Question: What is the value of the measurement in the image?
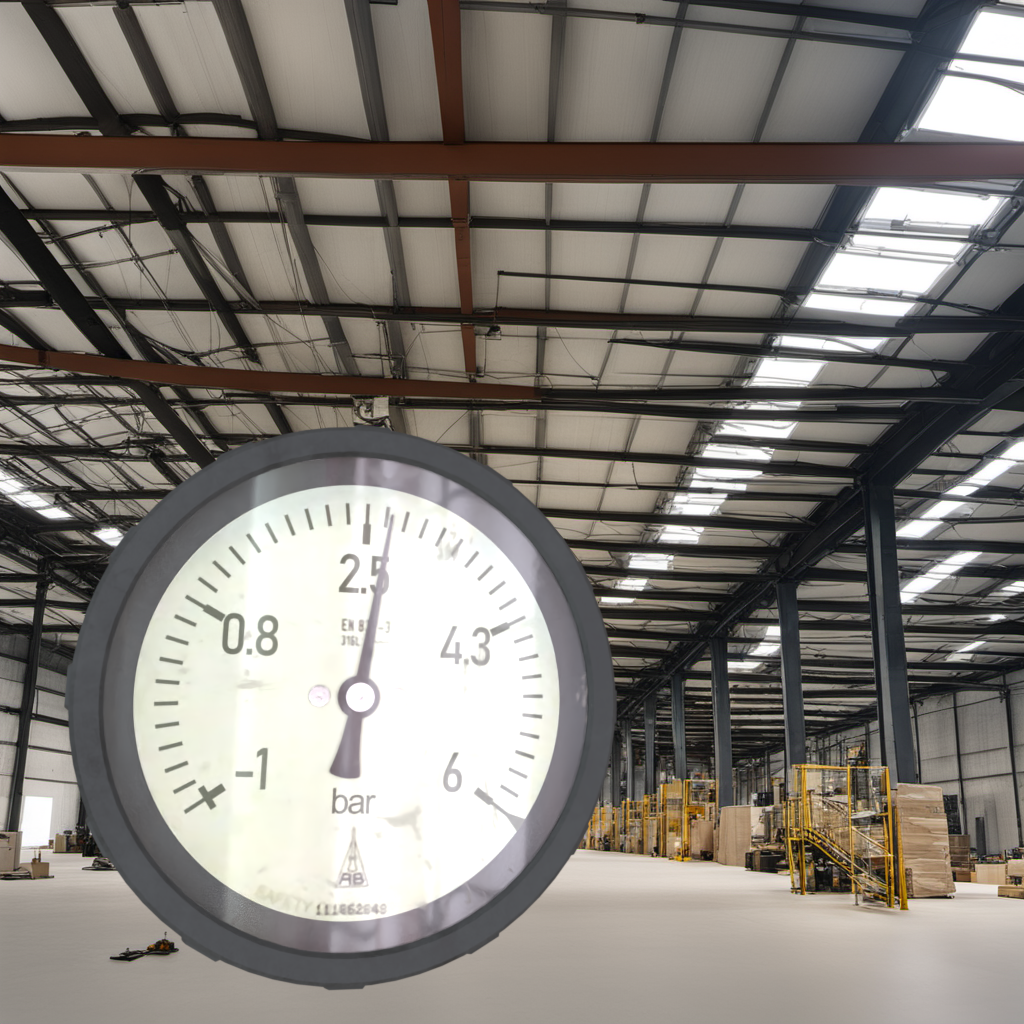
Answer: The result is 2.72
Question: What is the value range of this measurement?
Answer: The range is from -1 to 6
Question: What is the minimum and maximum value range of this measurement?
Answer: The minimum value is -1 and the maximum value is 6